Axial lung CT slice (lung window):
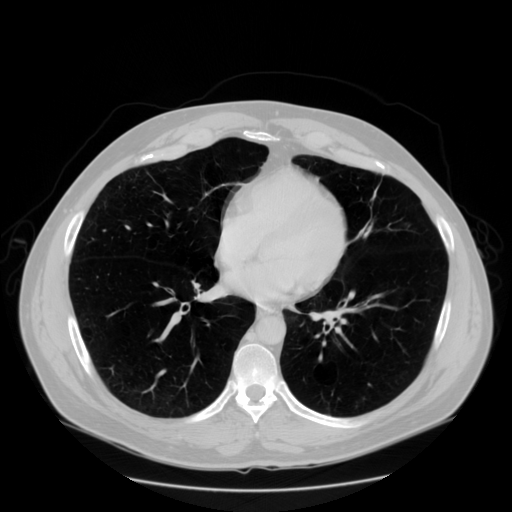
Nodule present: no